The trace is the raw vibration amplitude of a rotating bearing as a function of time. What is the most likely bearing condition (normal, inner_race, outer_race, ball)?
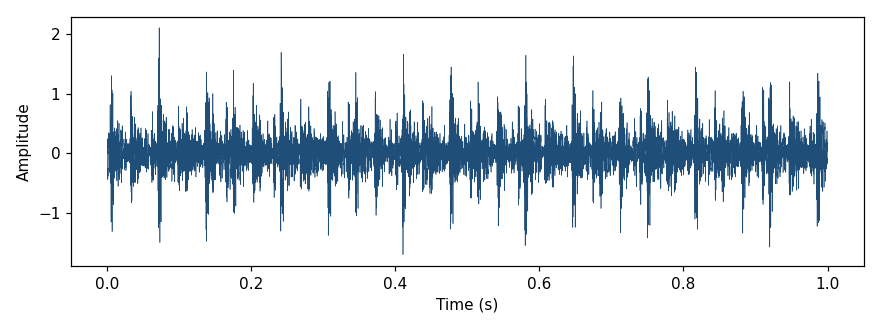
Answer: outer_race